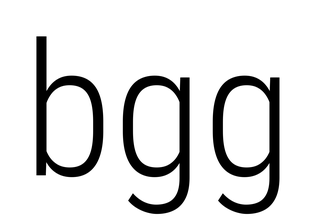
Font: Roboto_Condensed_Light